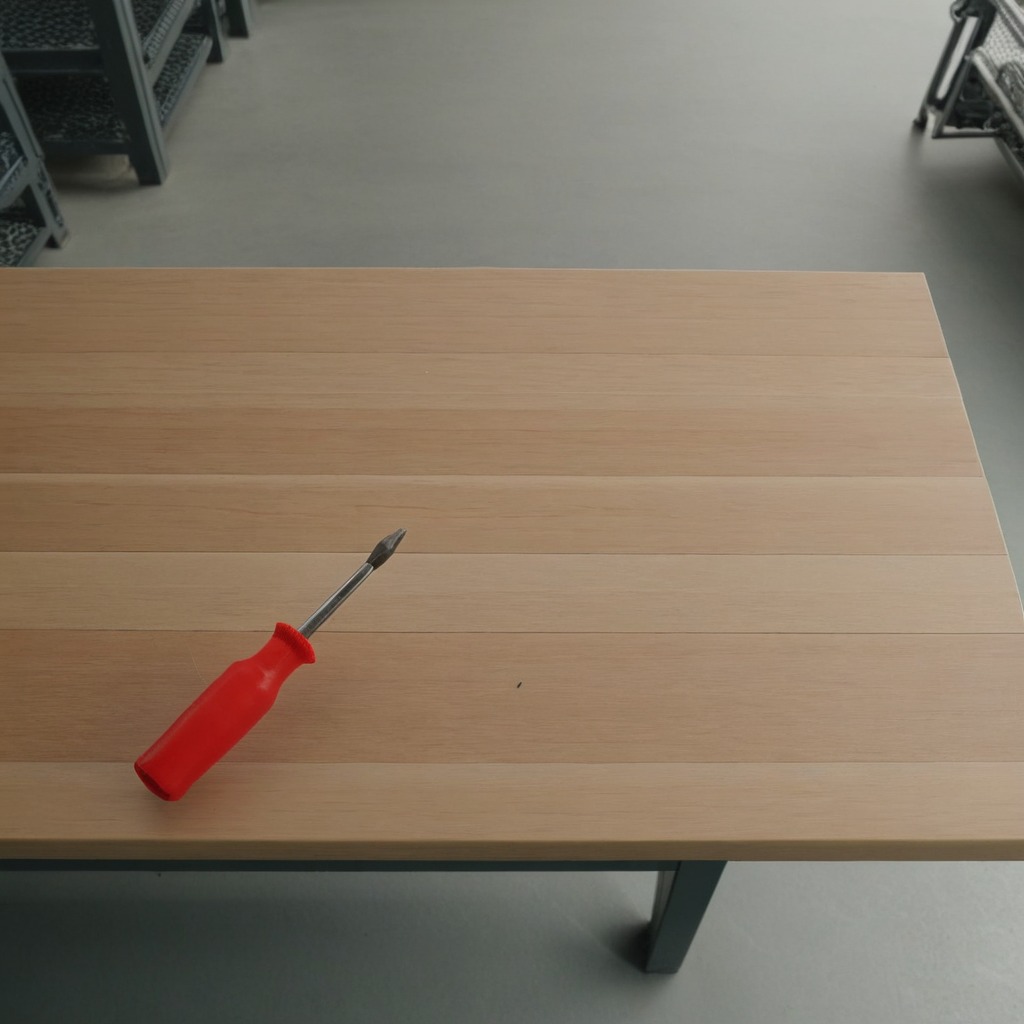
A screwdriver lies on a workbench inside a coastal fishing gear workshop.